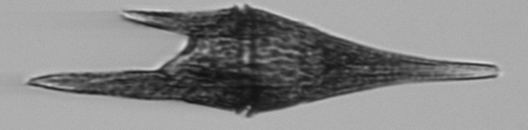
Label: Tripos_furca